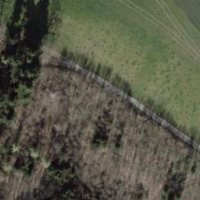
EUNIS habitat code: 44
Species observed at this site:
Geum rivale
Impatiens parviflora
Silene dioica